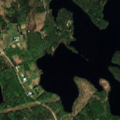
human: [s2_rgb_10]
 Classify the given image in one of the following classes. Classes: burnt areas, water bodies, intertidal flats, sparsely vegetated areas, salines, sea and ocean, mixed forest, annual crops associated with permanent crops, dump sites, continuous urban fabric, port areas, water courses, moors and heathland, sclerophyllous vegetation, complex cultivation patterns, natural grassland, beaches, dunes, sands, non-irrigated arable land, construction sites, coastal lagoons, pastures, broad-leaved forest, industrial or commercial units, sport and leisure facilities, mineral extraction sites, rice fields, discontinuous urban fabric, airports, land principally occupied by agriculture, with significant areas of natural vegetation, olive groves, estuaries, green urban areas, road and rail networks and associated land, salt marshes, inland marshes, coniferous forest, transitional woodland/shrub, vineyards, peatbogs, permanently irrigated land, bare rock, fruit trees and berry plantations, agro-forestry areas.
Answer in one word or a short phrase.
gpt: broad-leaved forest, mixed forest, water bodies